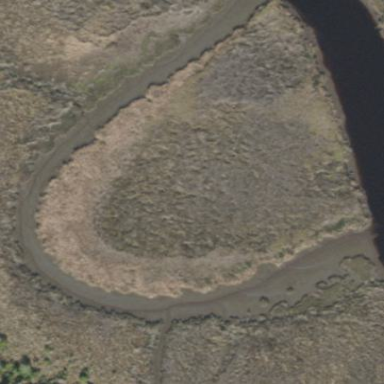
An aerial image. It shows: Marshy wetland area.